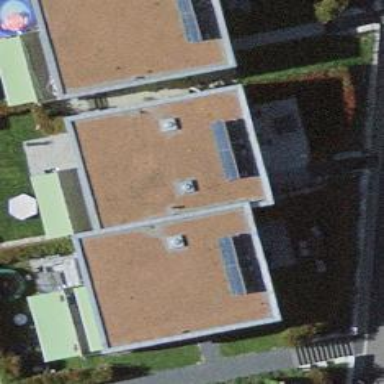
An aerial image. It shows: Flat roof terrace building.